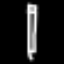
Label: pencil